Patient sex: F
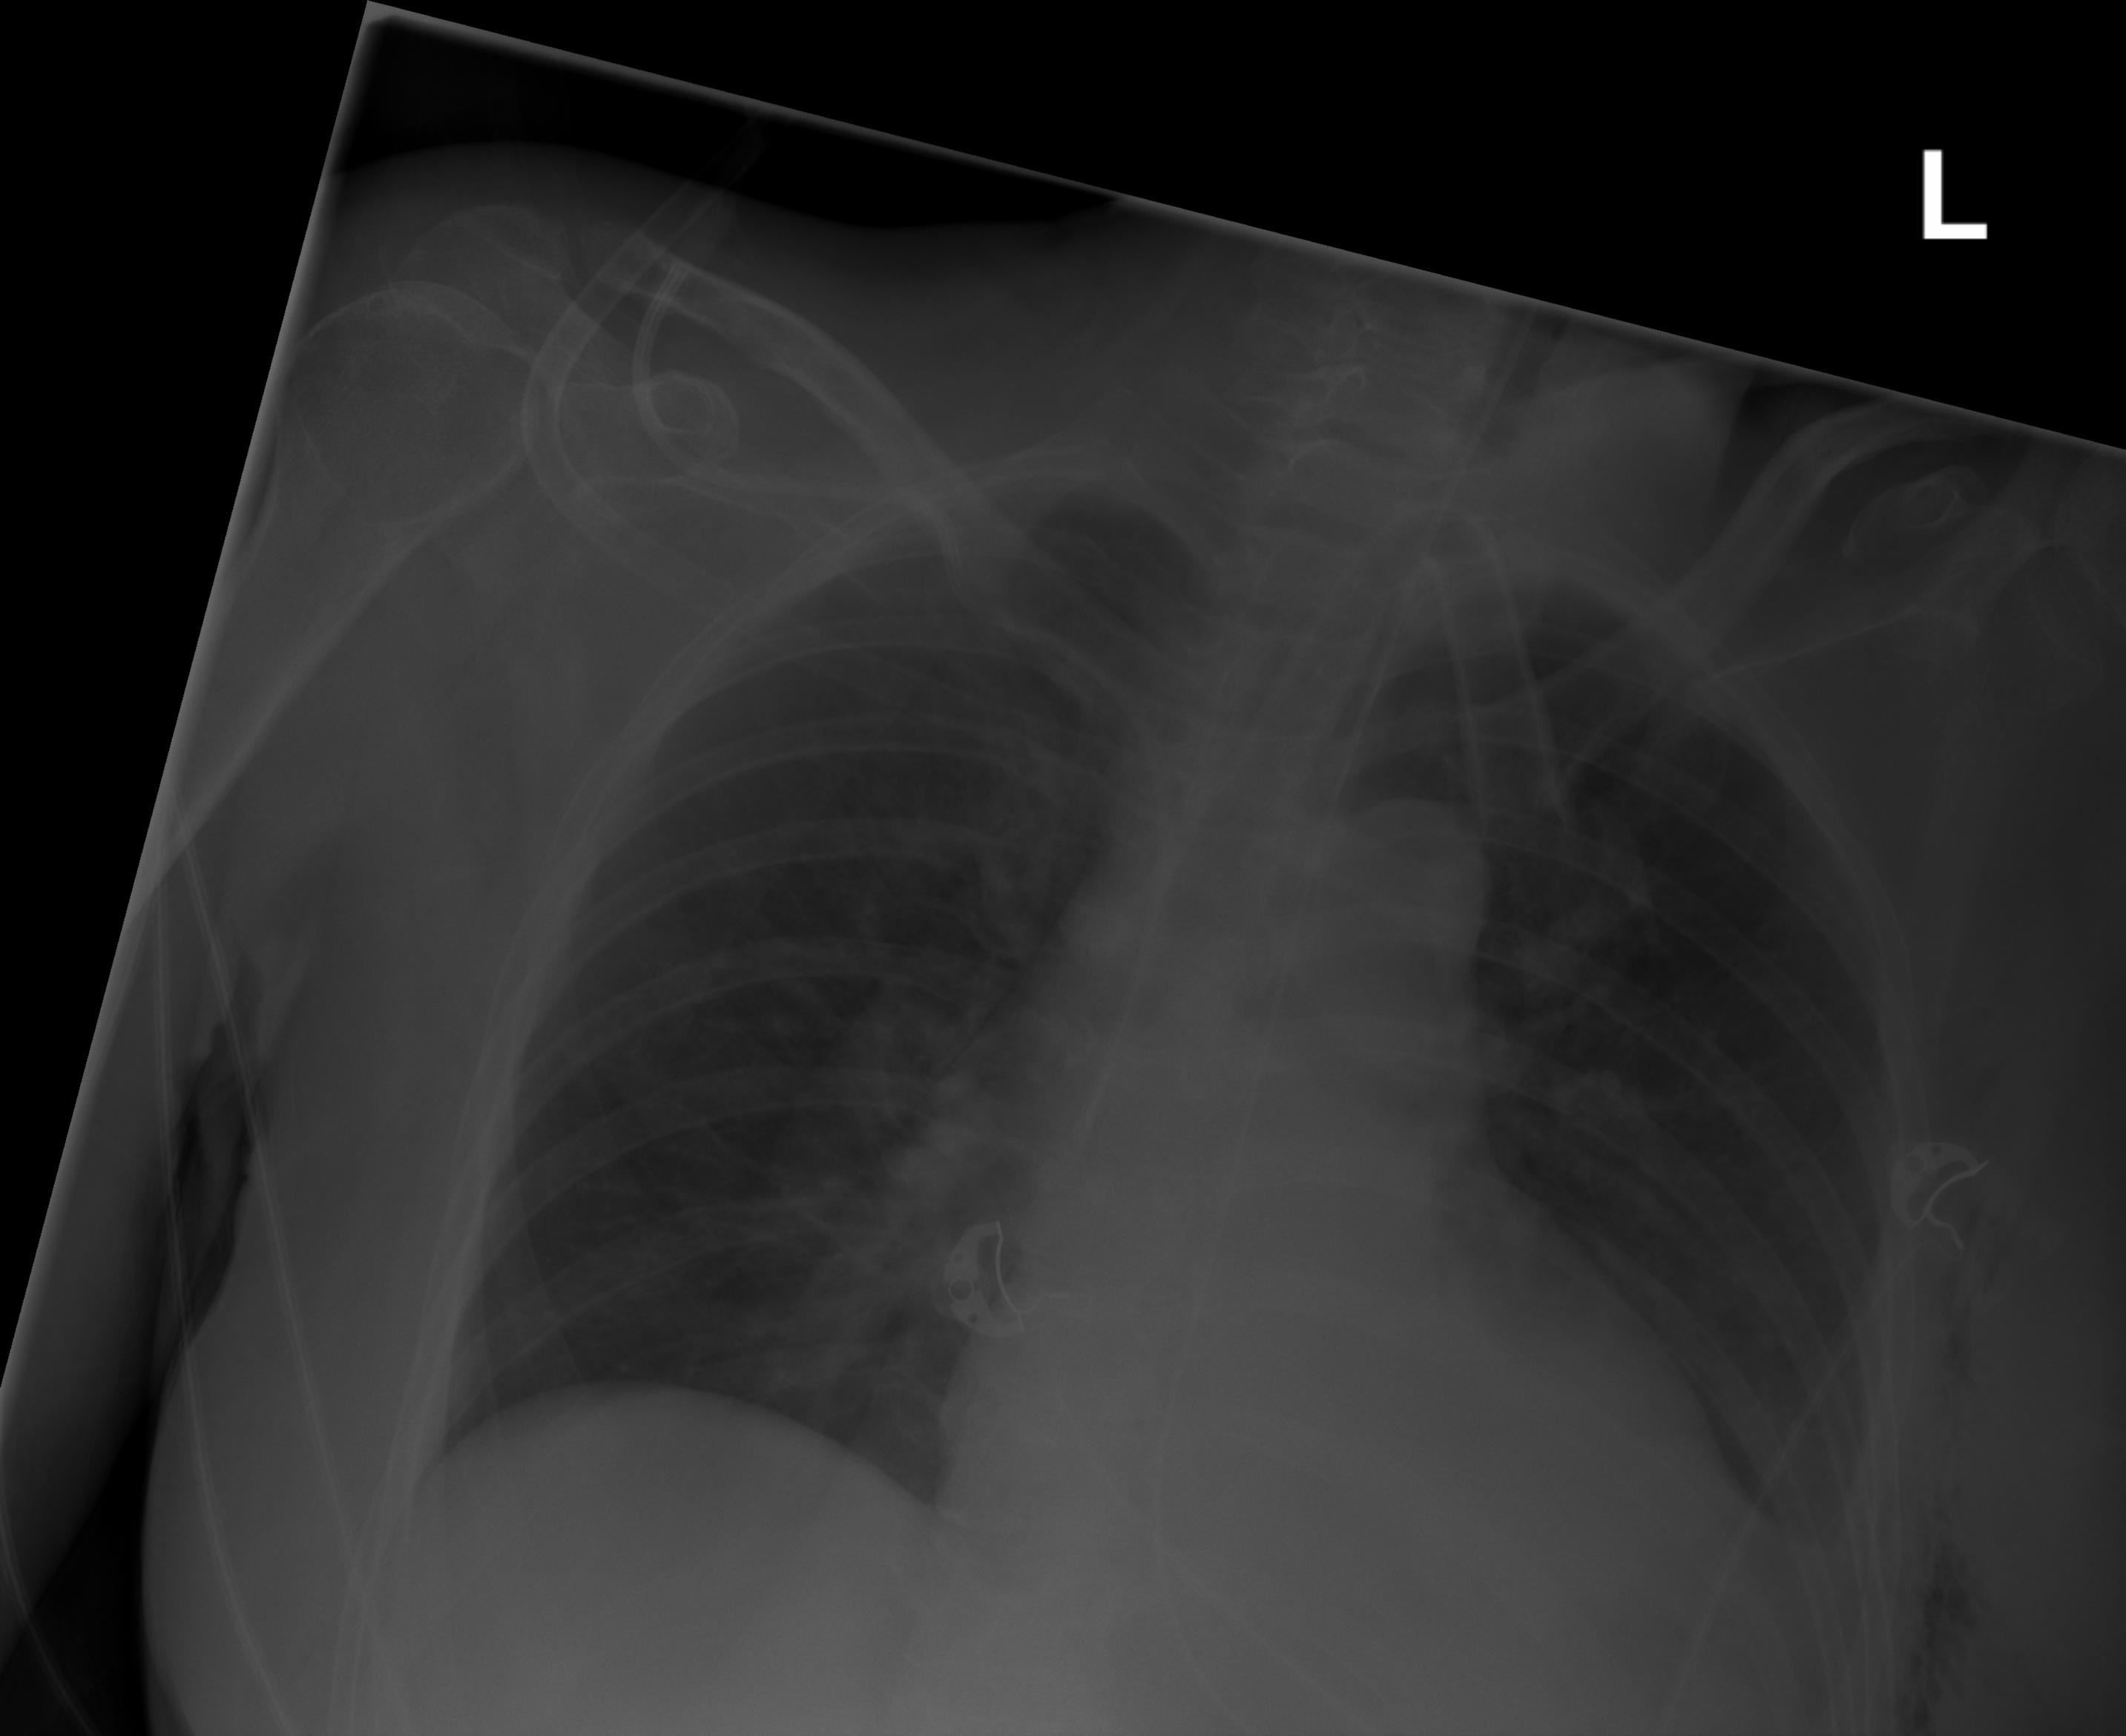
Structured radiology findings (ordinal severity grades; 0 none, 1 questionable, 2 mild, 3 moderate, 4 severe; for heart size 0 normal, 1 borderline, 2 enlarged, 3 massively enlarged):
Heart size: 2
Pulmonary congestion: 0
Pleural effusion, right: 0
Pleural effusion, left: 2
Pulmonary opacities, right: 0
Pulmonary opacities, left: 0
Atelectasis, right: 0
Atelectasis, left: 2